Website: apple
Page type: payment
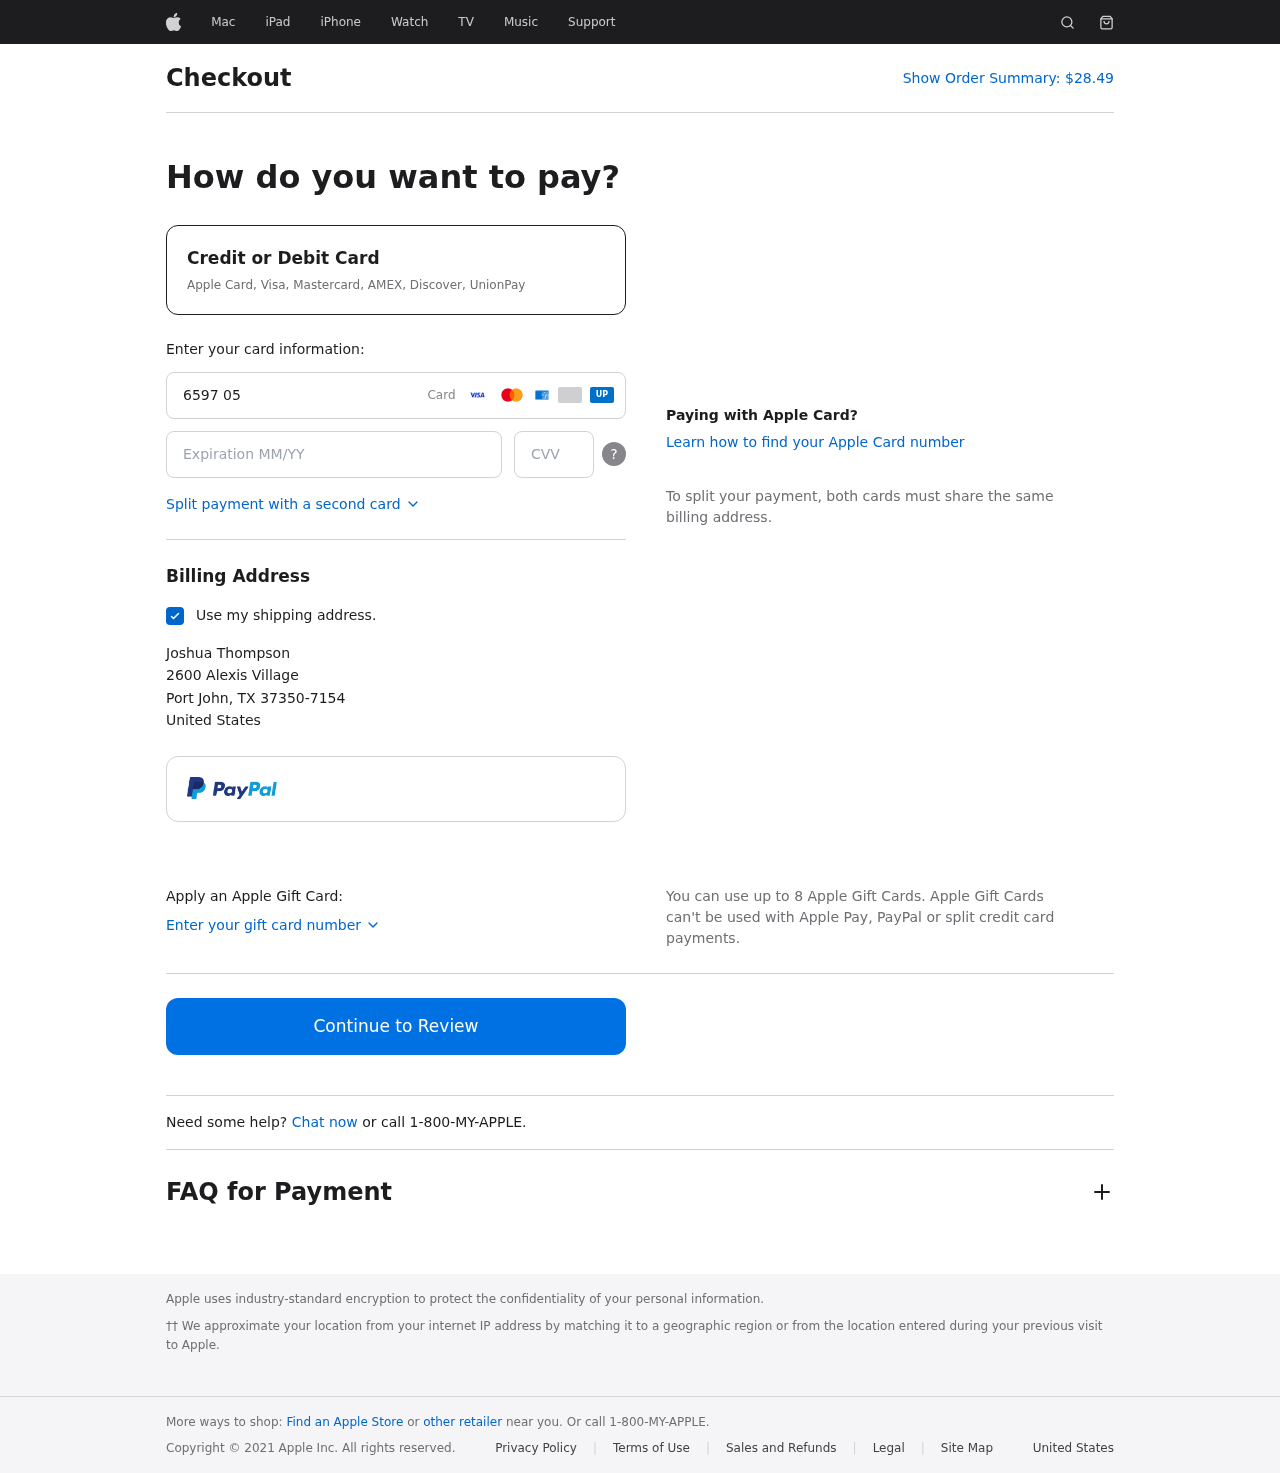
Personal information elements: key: PII_CARD_CVV
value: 658
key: PII_CARD_EXPIRY
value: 02/27
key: PII_CARD_NUMBER
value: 6597 0541 1318 6889
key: PII_CITY
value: Port John
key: PII_COUNTRY
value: United States
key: PII_FULLNAME
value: Joshua Thompson
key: PII_POSTCODE_FULL
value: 37350-7154
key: PII_STATE_ABBR
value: TX
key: PII_STREET
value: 2600 Alexis Village
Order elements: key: ORDER_TOTAL
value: $28.49